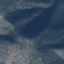
Land use / land cover class: HerbaceousVegetation